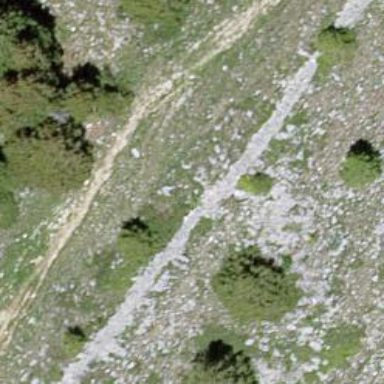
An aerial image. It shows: Dry stone wall barrier.